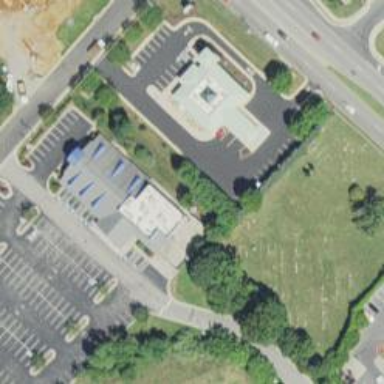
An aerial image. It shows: Commercial building serving as healthcare clinic.